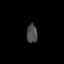
Tissue: lung
Cell type: Epithelial cells
Senescence score: 0.1714
Nuclear area (px): 201
Mean DAPI intensity: 74.194